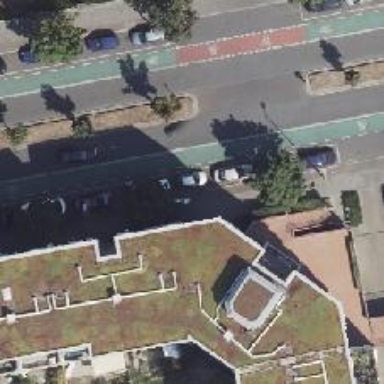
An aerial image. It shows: Urban tree with broadleaved deciduous leaves.